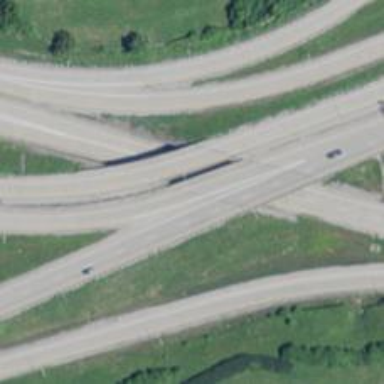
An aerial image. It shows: Bridge on motorway link.